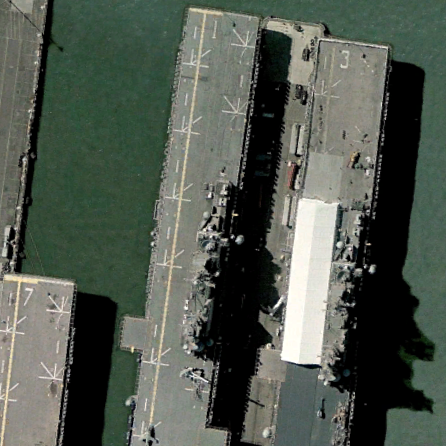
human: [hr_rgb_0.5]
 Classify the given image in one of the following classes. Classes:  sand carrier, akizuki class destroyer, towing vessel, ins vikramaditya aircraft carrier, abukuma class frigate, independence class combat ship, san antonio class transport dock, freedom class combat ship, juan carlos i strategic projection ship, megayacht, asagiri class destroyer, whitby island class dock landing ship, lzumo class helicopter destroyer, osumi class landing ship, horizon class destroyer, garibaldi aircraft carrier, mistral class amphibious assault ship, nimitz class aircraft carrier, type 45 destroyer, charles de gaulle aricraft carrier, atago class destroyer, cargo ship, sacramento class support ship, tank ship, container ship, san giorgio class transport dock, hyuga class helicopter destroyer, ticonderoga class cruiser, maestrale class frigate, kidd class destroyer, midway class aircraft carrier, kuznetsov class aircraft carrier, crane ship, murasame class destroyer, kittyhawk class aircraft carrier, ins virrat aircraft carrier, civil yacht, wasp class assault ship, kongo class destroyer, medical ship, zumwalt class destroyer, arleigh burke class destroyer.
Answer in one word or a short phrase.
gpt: Wasp class assault ship